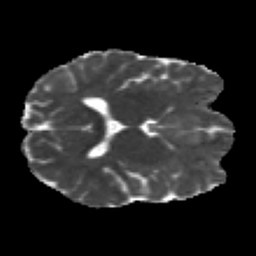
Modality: MD
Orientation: axial
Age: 24
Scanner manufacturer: siemens
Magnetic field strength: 3 T
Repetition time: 2.2 s
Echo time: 0.084 s